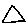
Label: triangle